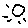
Label: sun